Question: I want to create an app that scanned and get code from a qr-code barcodes.
In main layout I have a rectangle frame that show camera view [always app is open].
A textview is below of frame.

When a qr-code put in frame code of barcode scanned and copied to textview.
How can I implement this idea?
How to customize barcode scanner library like <URL> for that?
How to capture picture and get code of inside that?
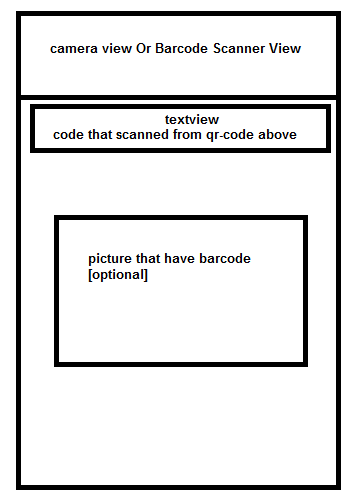
Answer: This would require modifications to the zxing library. There is a <URL> that added fragment support to zxing, you should check it out.